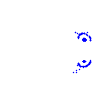
Particle: kaon